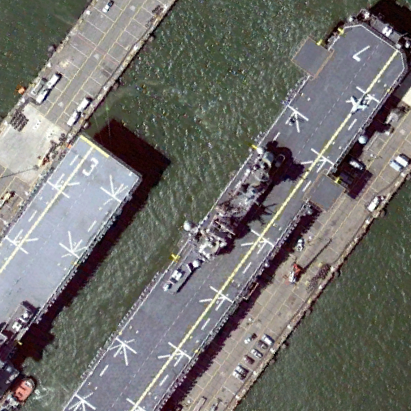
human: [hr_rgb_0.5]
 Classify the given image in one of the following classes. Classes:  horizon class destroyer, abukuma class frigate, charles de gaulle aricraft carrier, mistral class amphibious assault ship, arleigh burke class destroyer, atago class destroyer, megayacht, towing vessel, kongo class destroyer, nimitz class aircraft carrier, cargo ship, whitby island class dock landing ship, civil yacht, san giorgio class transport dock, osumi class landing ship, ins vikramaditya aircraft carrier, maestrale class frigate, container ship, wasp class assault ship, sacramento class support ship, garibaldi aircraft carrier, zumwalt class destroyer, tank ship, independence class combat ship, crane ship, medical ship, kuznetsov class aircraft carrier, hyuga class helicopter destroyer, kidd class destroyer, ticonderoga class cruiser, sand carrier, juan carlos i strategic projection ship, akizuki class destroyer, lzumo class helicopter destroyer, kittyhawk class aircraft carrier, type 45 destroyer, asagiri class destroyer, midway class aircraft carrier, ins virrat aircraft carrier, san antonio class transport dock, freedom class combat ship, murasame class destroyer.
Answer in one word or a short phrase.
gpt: Wasp class assault ship